Field crop: maize
Growth stage: 2
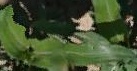
Species: maize